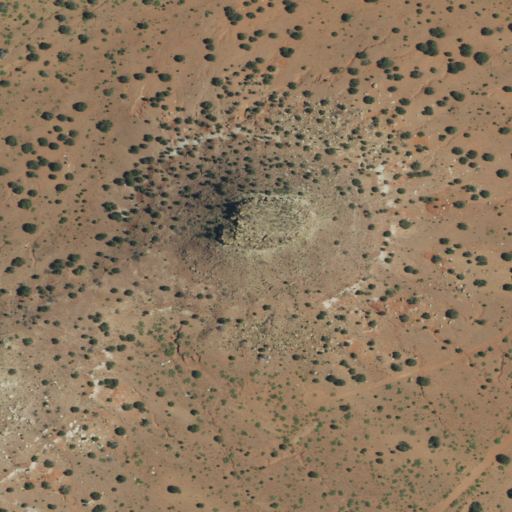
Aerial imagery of mountain in New Mexico named El Cerrito containing shrub and grassland